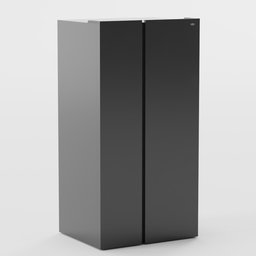
Label: appliances